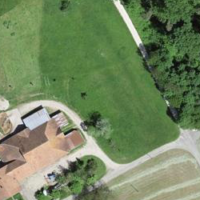
EUNIS habitat code: 25
Species observed at this site:
Clematis vitalba